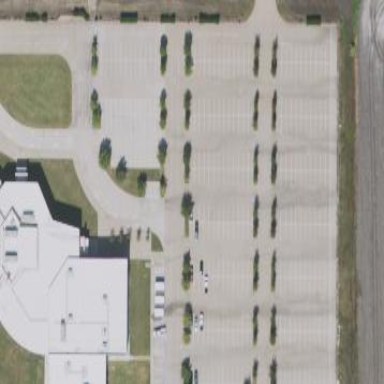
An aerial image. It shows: Parking area with concrete surface.